Interaction volume radius: 10 \u00c5
Interaction volume height: 10 \u00c5
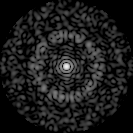
Disorder parameter: 0.8459